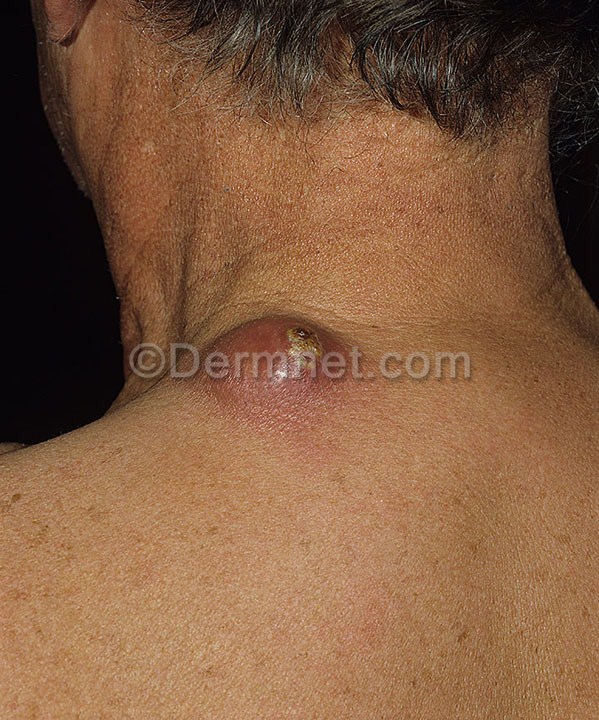
Disease: Cellulitis Impetigo and other Bacterial Infections